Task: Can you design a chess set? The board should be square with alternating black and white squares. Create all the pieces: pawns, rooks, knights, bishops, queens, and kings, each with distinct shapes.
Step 2935:
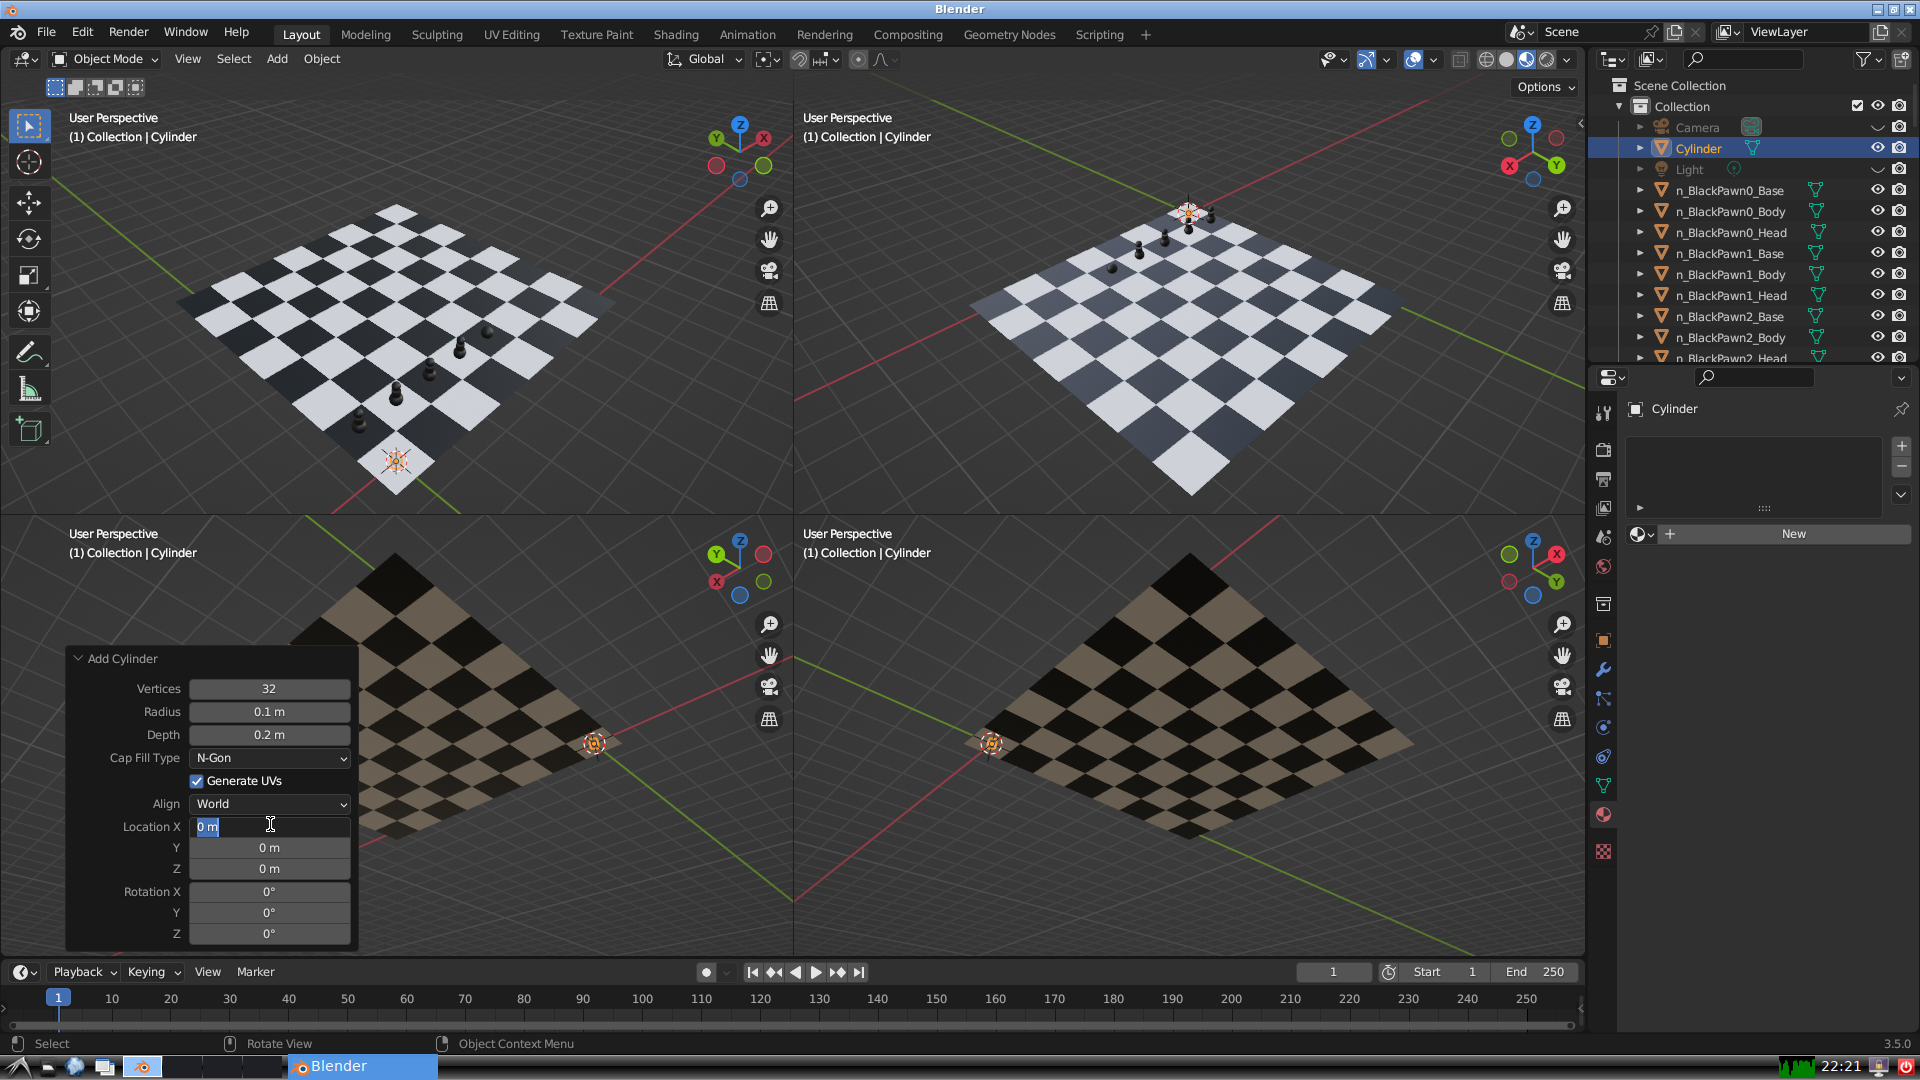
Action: input_text: 4.0